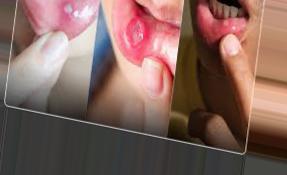
Condition: Mouth Ulcer